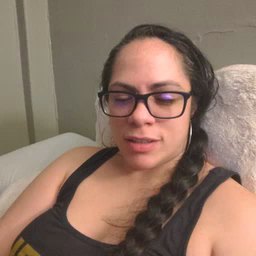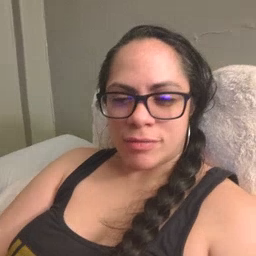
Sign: store